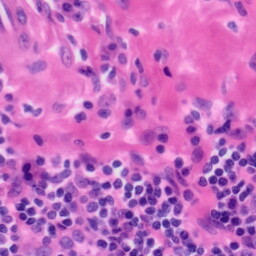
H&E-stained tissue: Tonsil